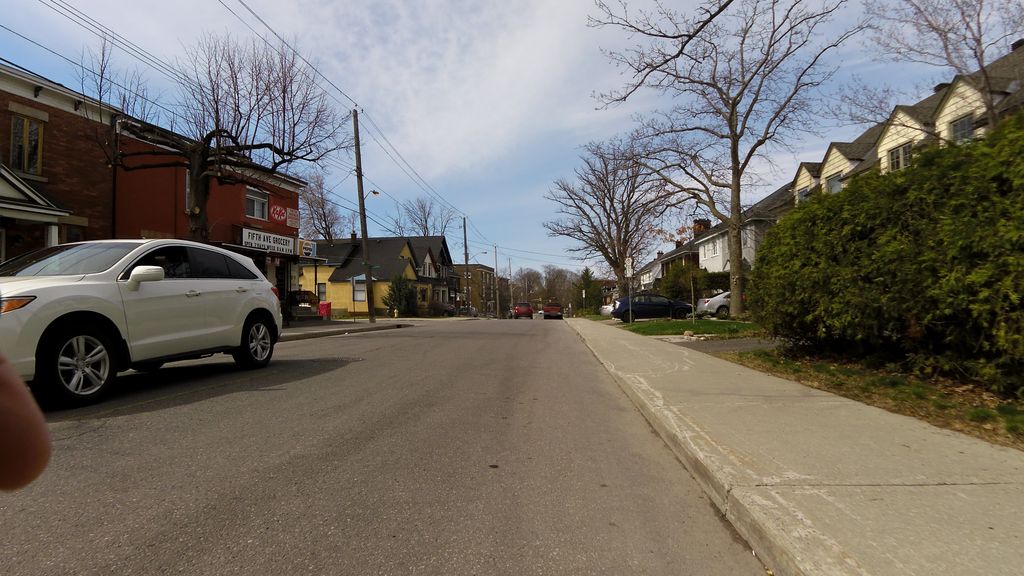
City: ottawa-gatineau